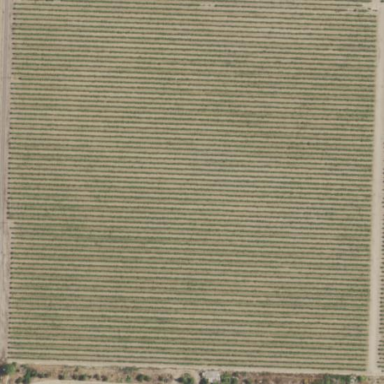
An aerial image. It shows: Vineyard.